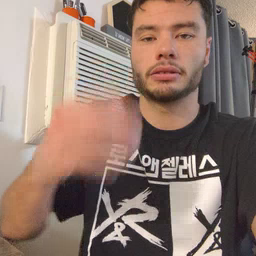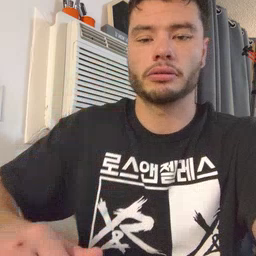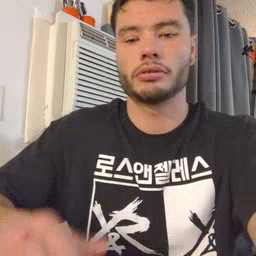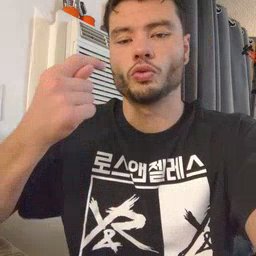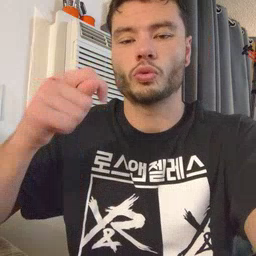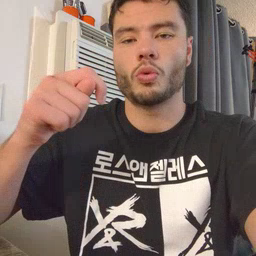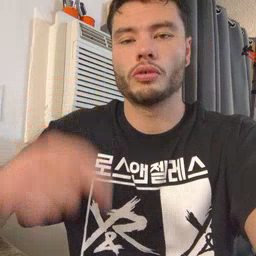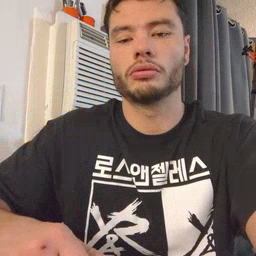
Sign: toy